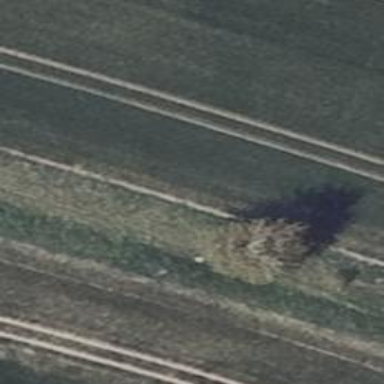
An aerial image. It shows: Deciduous tree with broadleaved leaves.